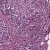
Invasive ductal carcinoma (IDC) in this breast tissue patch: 1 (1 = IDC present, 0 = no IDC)